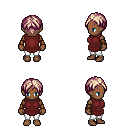
a pixel art fantasy rpg character, female body template, human, dark skin, maroon tunic, white pants, white blonde parted hairstyle, leather bracers, four views (front, back, left, right), 2x2 character sprite sheet, small pixel art, hard edges, no anti-aliasing